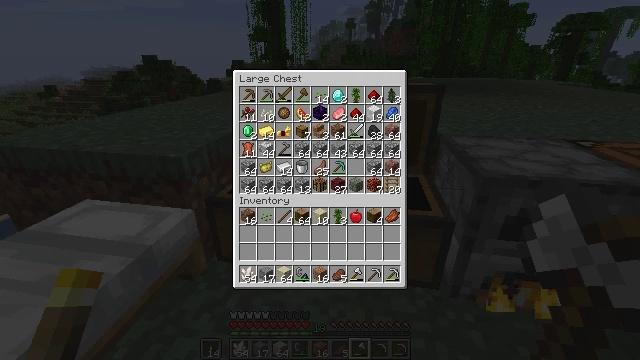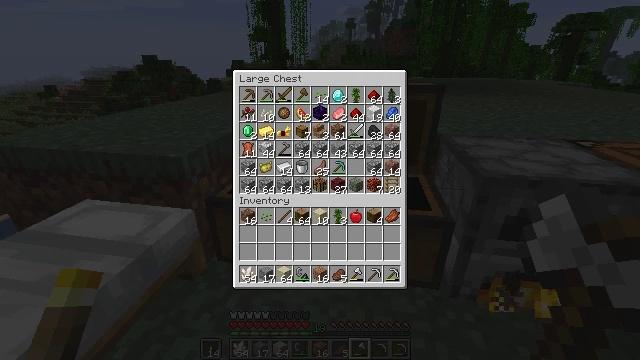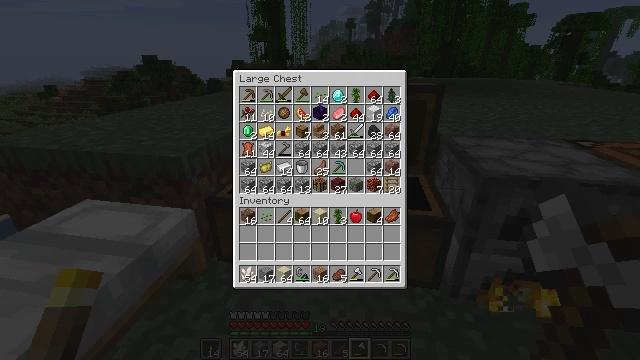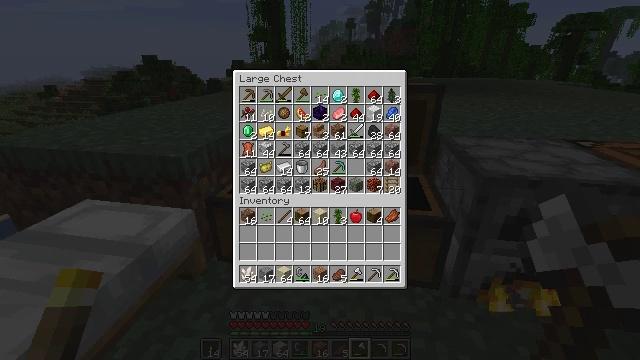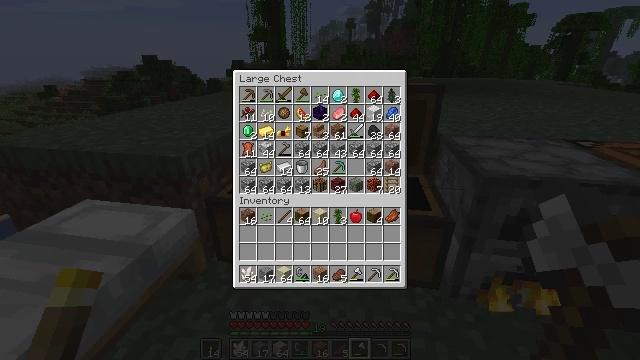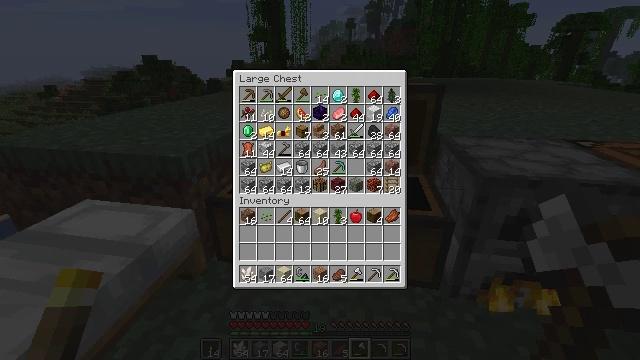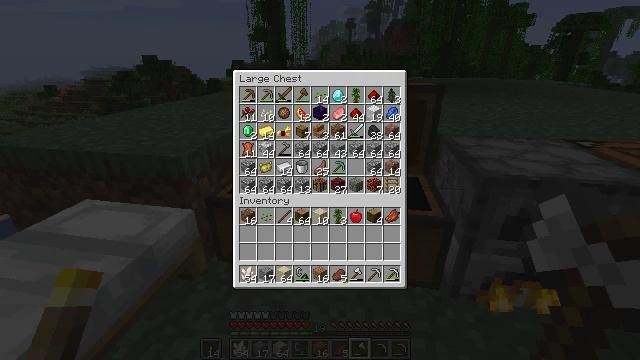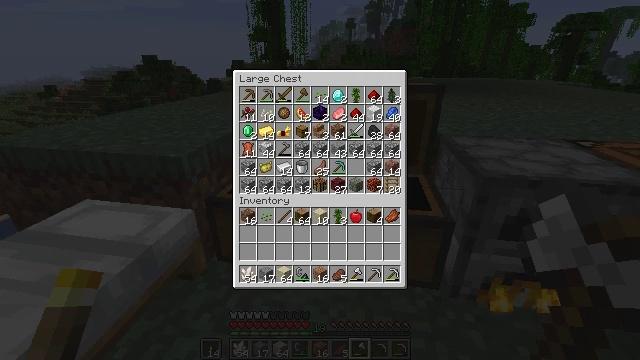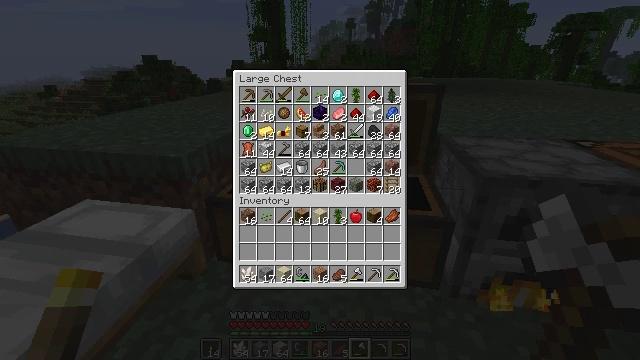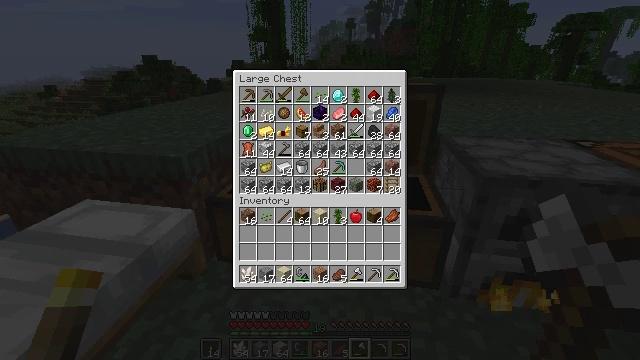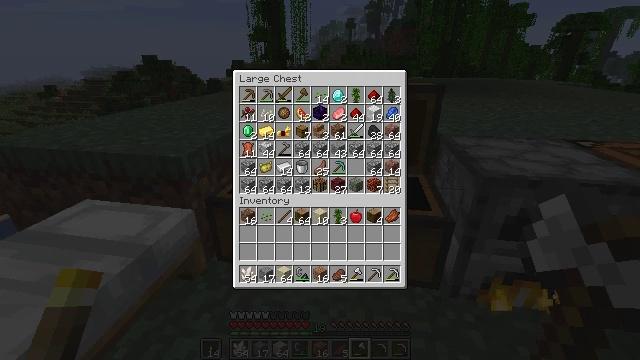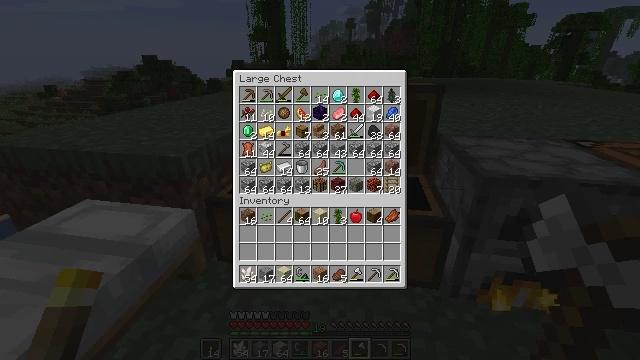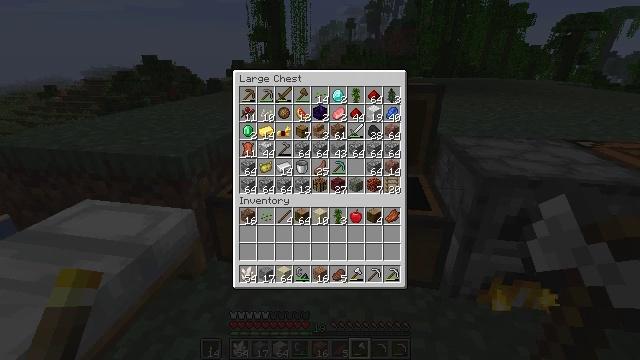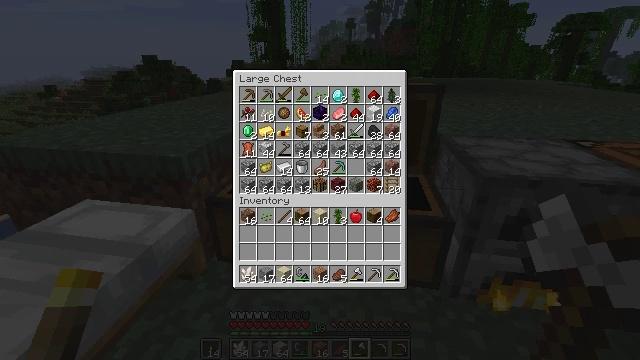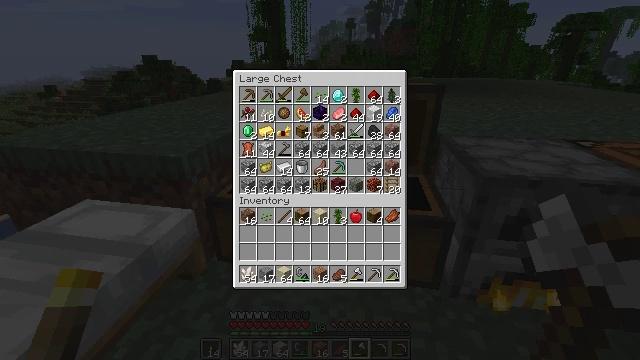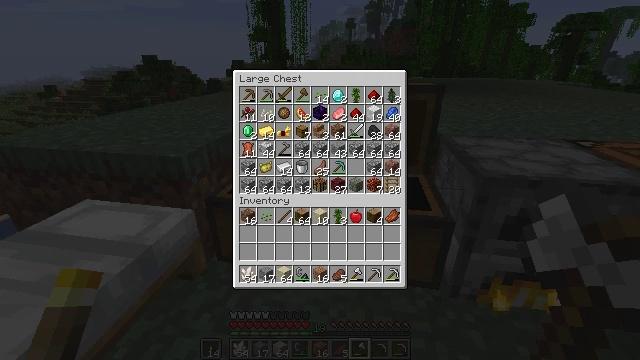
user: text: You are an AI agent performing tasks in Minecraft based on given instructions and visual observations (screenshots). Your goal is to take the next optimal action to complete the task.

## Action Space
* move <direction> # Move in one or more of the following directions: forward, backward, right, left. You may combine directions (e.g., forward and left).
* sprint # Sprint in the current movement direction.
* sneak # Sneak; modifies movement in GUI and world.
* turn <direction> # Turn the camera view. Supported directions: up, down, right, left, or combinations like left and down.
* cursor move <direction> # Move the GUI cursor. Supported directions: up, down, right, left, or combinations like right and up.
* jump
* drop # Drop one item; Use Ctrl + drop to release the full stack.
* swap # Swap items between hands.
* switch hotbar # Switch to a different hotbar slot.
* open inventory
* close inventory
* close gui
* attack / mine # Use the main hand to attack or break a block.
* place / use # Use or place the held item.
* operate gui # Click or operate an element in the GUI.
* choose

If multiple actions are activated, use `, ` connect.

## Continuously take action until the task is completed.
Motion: motion action
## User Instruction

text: Combine diamonds and a stick to craft a diamond shovel.
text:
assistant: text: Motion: no_op
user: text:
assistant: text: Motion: no_op
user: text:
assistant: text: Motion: no_op
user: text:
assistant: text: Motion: no_op
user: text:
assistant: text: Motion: no_op
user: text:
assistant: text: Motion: no_op
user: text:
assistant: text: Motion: no_op
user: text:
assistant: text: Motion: no_op
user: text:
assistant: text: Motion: no_op
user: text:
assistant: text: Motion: no_op
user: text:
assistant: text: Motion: no_op
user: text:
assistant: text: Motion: no_op
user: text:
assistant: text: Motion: no_op
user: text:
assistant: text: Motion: no_op
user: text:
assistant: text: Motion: no_op
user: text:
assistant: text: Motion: no_op
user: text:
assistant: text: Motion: no_op
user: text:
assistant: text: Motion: no_op
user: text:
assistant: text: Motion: no_op
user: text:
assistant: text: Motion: no_op
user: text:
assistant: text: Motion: no_op
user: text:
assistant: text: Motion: no_op
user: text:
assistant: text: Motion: no_op
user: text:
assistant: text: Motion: no_op
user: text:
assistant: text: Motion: no_op
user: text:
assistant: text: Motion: no_op
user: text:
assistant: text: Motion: no_op
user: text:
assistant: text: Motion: no_op
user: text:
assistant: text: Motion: no_op
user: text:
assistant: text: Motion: no_op